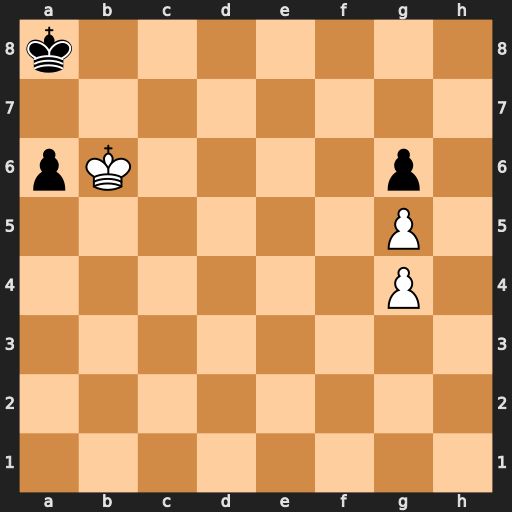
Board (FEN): k7/8/pK4p1/6P1/6P1/8/8/8
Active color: w
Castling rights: -
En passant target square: -
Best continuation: Kxa6 Kb8 Kb6 Kc8 Kc6 Kd8 Kd6